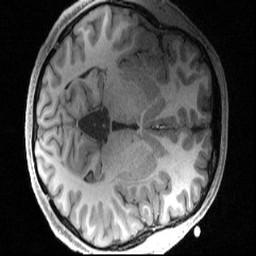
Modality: T1w
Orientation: axial
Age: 23
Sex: male
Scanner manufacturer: siemens
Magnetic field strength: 3 T
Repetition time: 2.4 s
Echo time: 0.00231 s